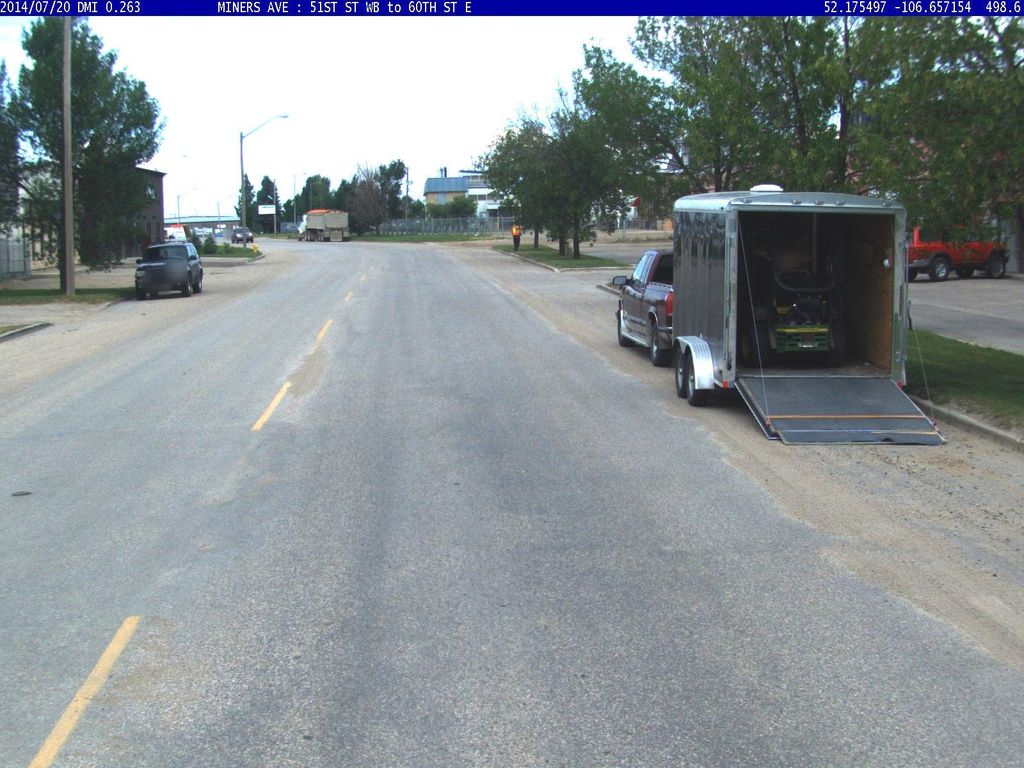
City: saskatoon